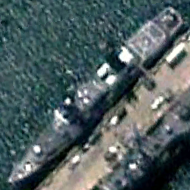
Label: cruiser